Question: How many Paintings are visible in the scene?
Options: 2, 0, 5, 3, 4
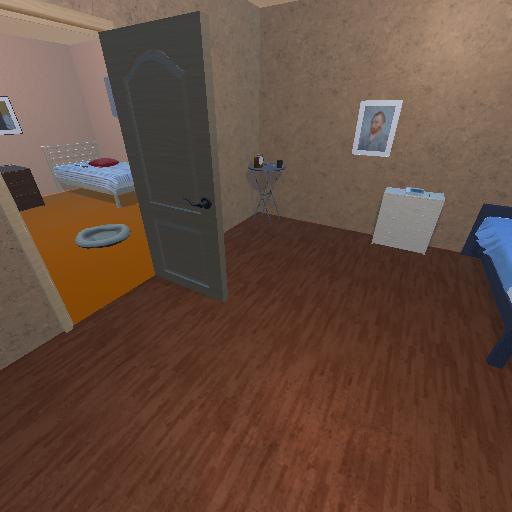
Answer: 2